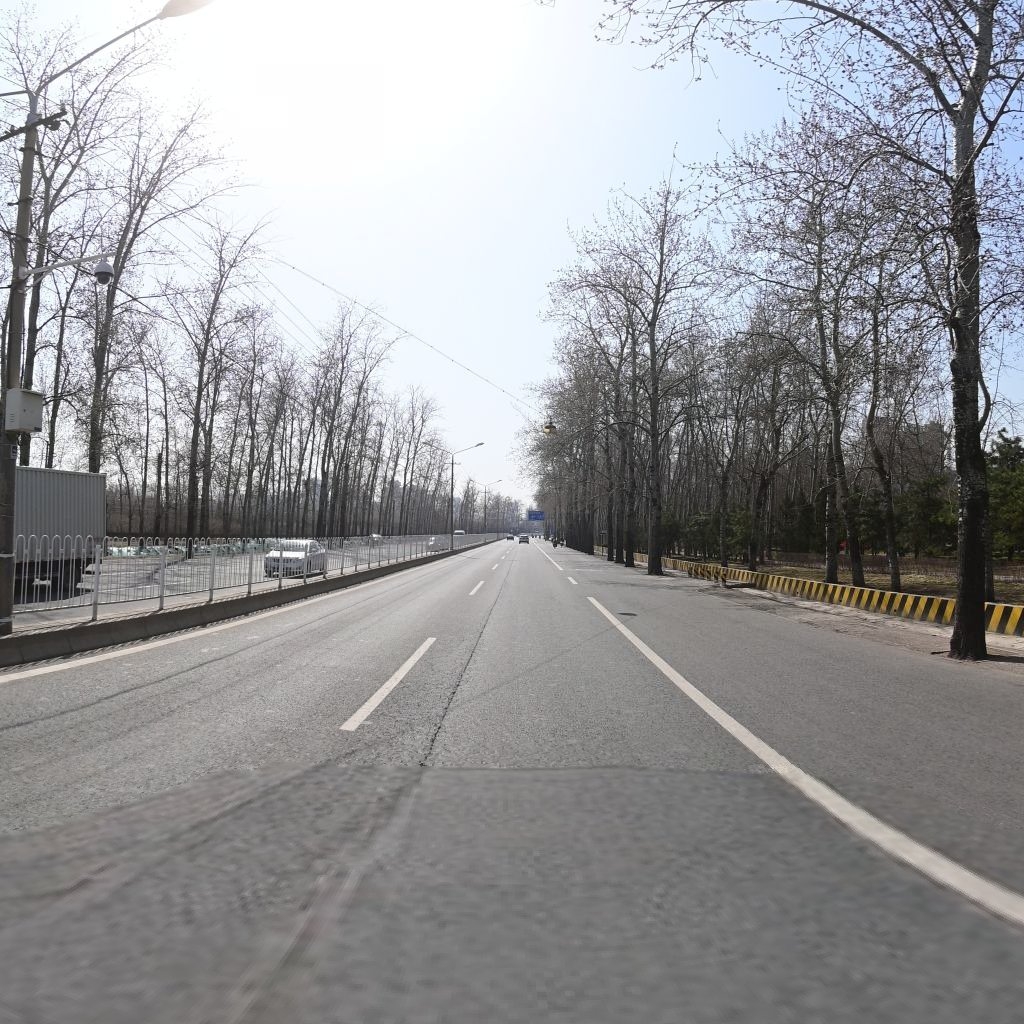
Region: Chaoyang
Road damage annotations: longitudinal crack